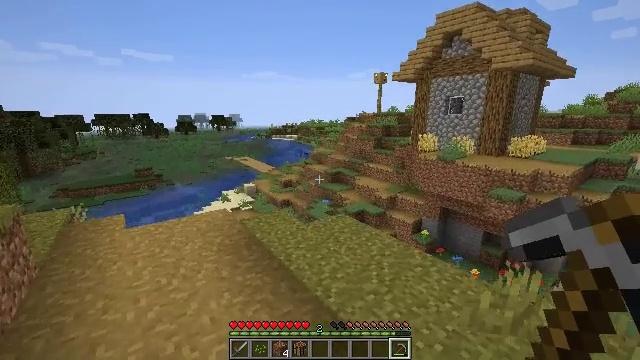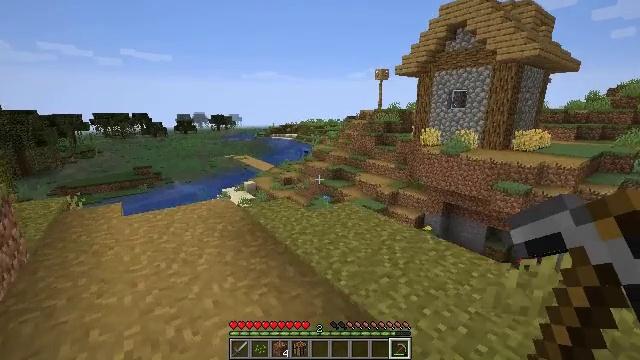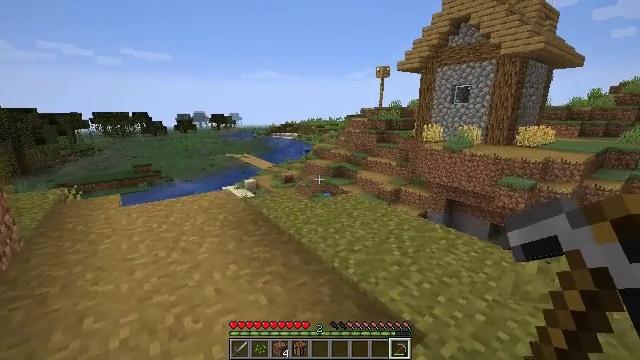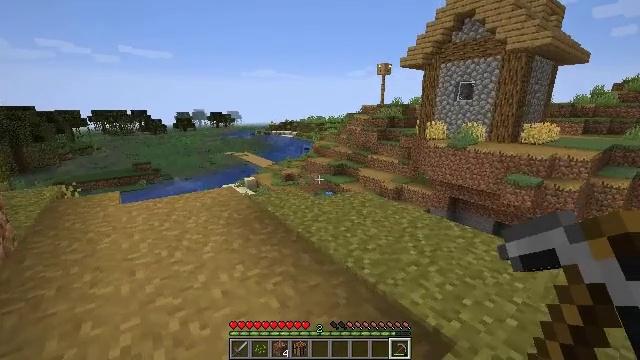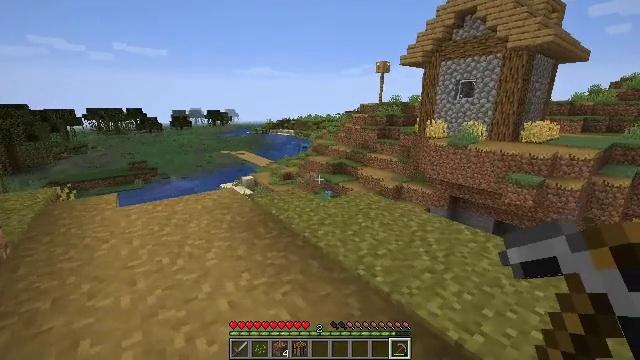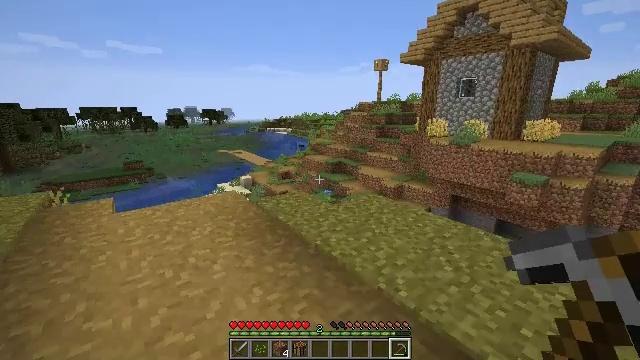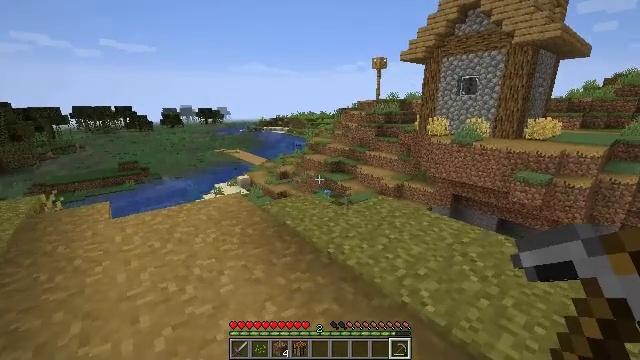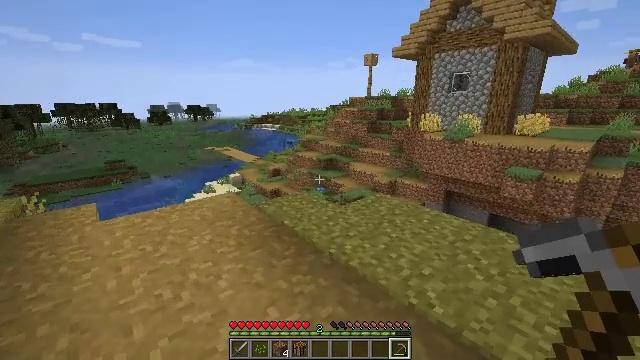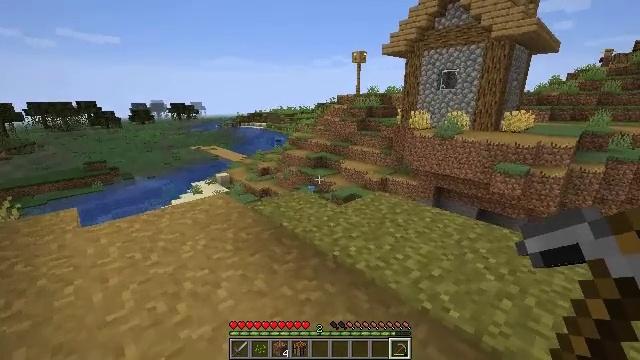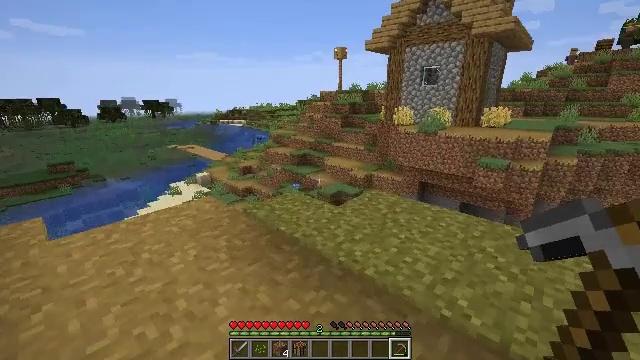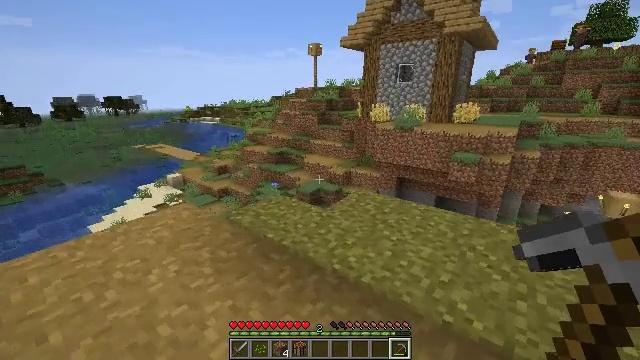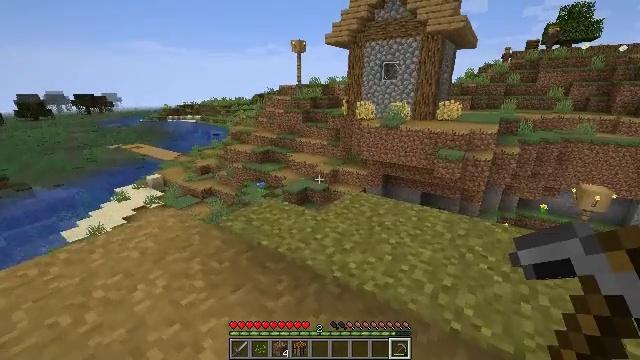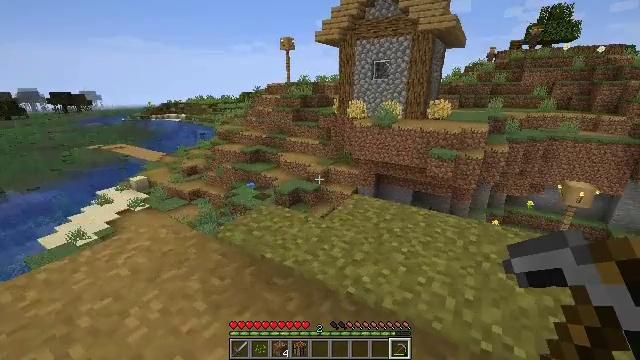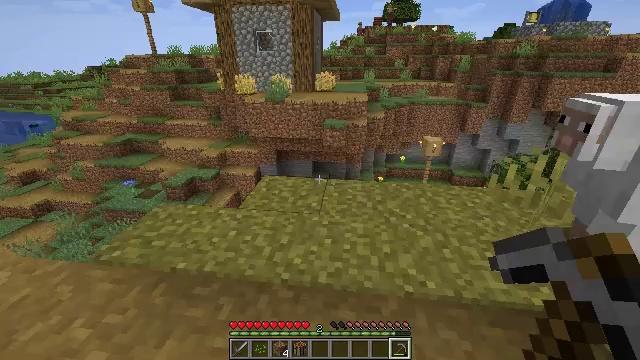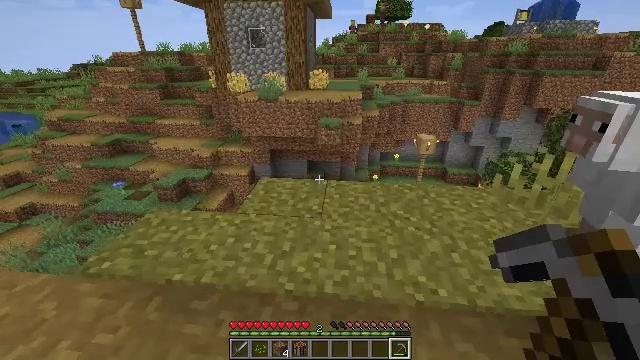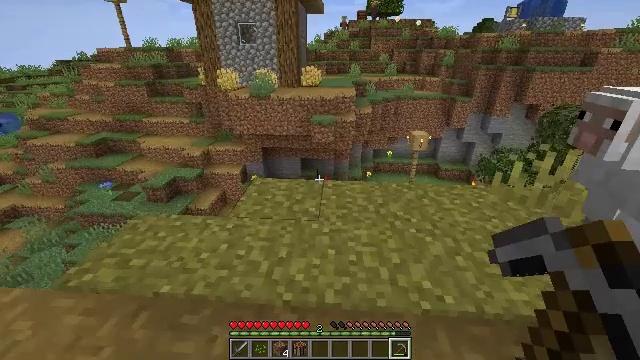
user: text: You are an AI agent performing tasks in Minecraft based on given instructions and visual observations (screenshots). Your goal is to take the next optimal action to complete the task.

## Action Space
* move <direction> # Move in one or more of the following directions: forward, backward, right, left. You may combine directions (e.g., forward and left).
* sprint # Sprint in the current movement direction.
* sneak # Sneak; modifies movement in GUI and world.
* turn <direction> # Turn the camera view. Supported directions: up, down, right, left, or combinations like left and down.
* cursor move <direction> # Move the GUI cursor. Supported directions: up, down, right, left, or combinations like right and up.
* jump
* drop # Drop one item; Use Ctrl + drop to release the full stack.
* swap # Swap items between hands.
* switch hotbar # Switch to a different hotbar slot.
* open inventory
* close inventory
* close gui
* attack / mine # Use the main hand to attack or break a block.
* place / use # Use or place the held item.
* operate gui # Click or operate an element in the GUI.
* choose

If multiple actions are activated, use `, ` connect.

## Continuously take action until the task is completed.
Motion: motion action
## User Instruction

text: Drop wheat seeds.
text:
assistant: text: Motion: move forward and move left
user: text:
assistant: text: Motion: move forward and move left
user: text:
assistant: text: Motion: move forward and move left
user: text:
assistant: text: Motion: move forward and move left
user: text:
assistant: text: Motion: move forward and move left
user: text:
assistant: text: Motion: move forward and move left
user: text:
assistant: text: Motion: move forward and move left, turn right
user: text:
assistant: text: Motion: move forward and move left, turn right
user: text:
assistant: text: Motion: move forward and move left, turn right
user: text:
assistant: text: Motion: move forward and move left, turn right
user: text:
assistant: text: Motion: move forward and move left, turn right
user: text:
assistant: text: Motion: move forward and move left, turn right
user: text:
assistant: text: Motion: move forward and move left, turn right and down
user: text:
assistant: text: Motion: move forward, turn right
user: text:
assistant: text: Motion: move forward, turn right
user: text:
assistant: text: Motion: move forward
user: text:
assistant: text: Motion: move forward
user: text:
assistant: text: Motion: move forward
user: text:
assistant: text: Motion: move forward
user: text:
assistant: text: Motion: move forward, turn right and down
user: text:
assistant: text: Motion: no_op
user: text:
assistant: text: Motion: no_op
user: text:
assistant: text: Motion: no_op
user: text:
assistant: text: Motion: no_op
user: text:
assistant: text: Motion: move forward
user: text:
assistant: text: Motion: move forward
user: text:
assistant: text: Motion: move forward
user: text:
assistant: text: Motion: move forward
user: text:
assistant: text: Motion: move forward
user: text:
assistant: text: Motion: move forward, turn down